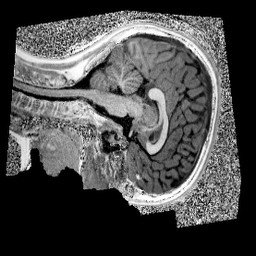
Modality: UNIT1
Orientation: sagittal
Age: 10
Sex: female
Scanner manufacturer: siemens
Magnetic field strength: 3 T
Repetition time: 4 s
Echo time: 0.00299 s